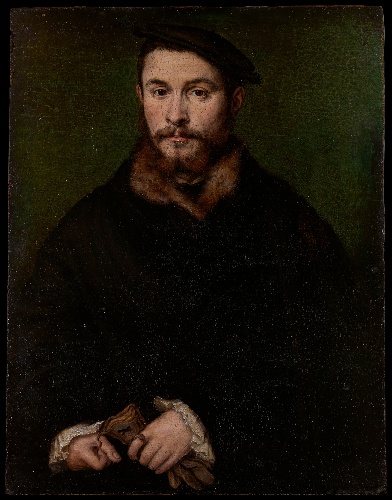
Title: Portrait of a Man with Gloves
Artist: Corneille de Lyon
Artist bio: Netherlandish, The Hague, active by 1533–died 1575 Lyons
Date: ca. 1535
Object type: Painting
Classification: Paintings
Medium: Oil on wood
Dimensions: 8 3/8 x 6 1/2 in. (21.3 x 16.5 cm)
Department: European Paintings
Credit line: Theodore M. Davis Collection, Bequest of Theodore M. Davis, 1915
Accession year: 1930
Repository: Metropolitan Museum of Art, New York, NY
Tags: Men|Portraits